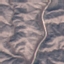
Land use / land cover: HerbaceousVegetation